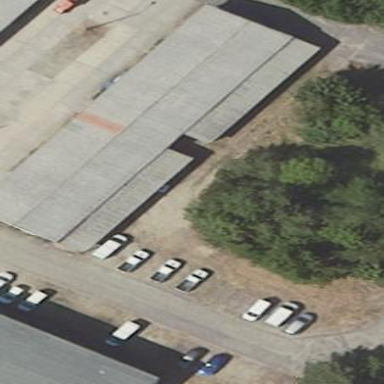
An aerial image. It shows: Warehouse building.